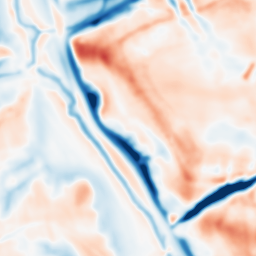
Category: multiscale
Decomposition family: dog_multiscale
Decomposition parameters: sigma_ratio: 1.4
n_scales: 5
base_sigma: 2
Upsampling method: lanczos
Upsampling parameters: scale: 2
Upsampling scale: 2